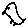
Label: bird